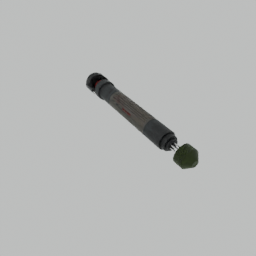
Label: tools